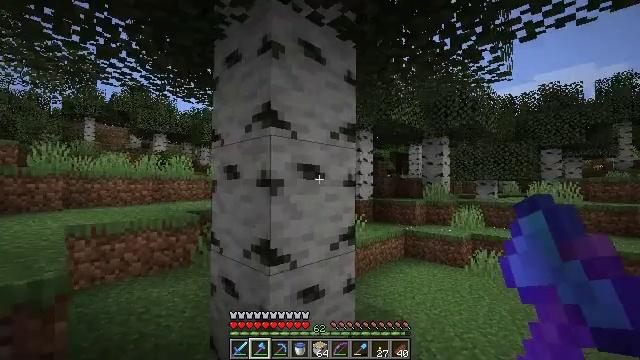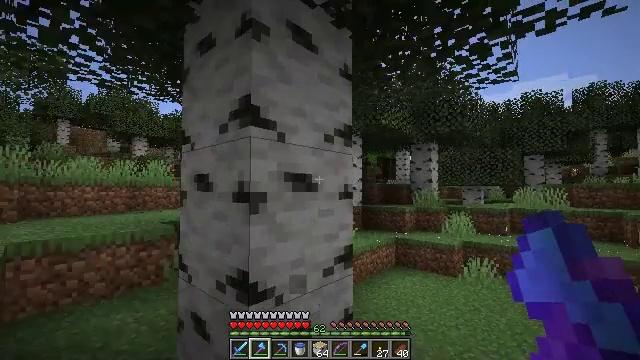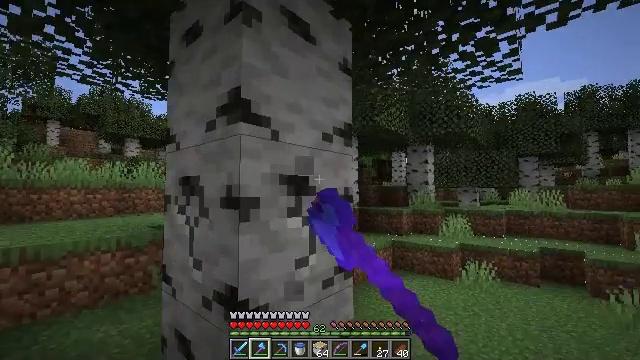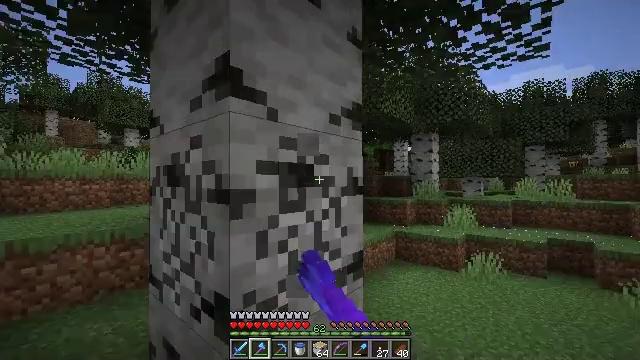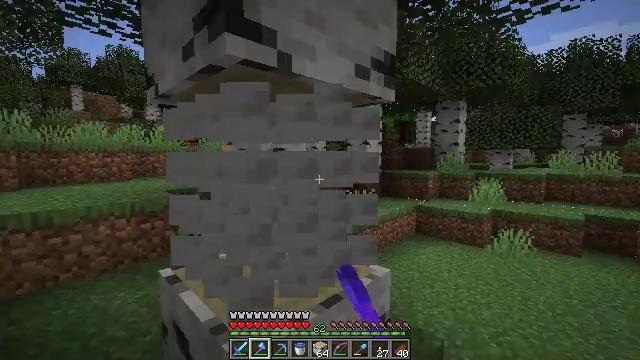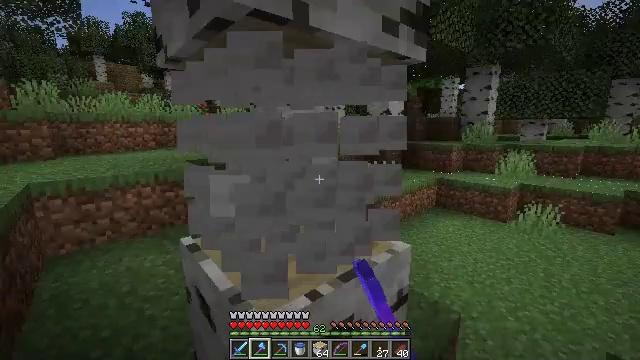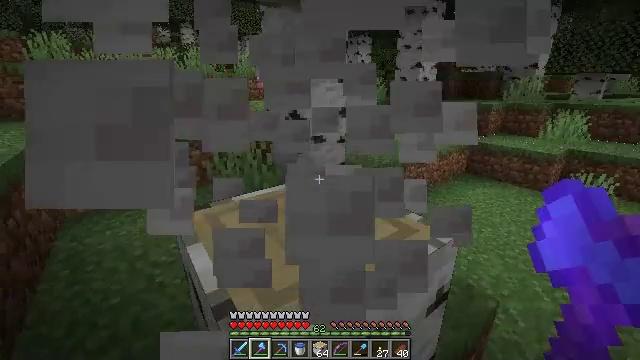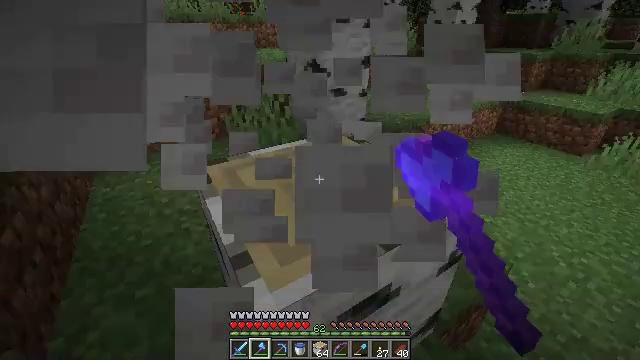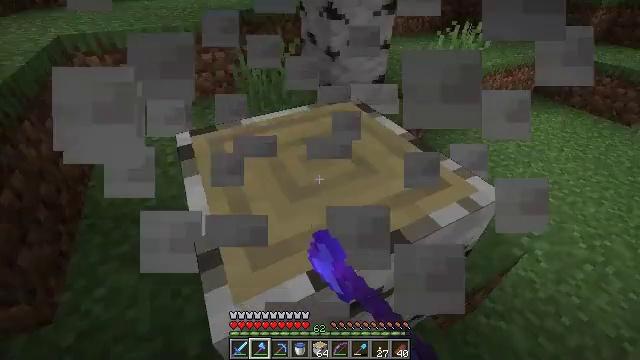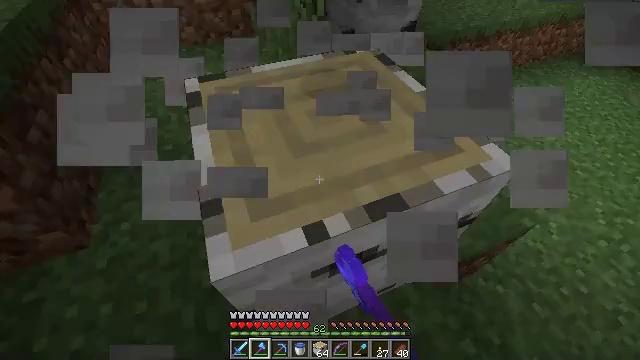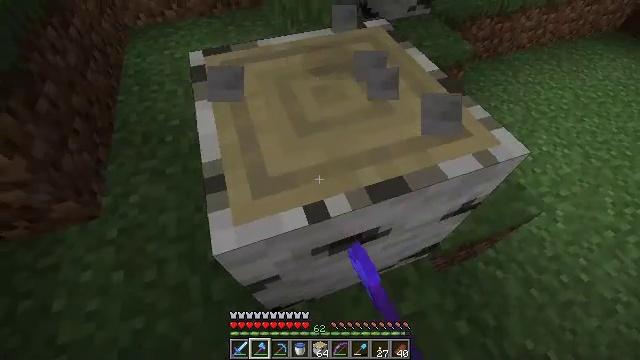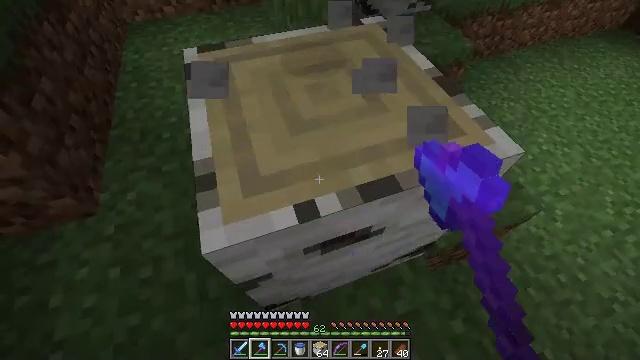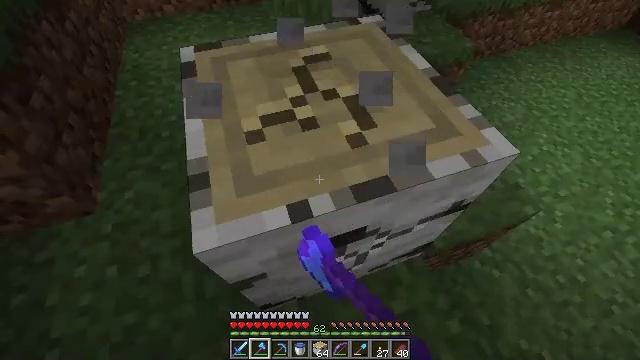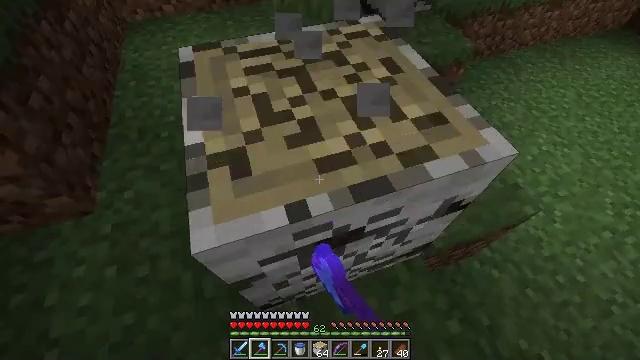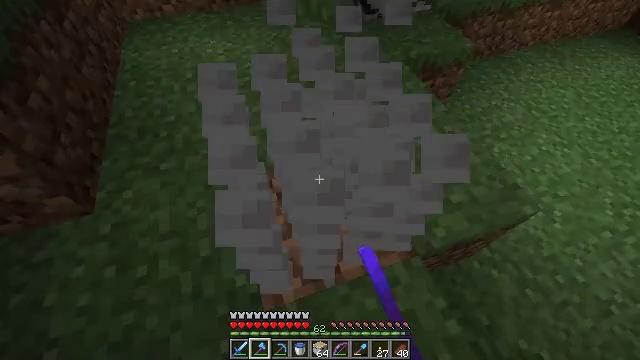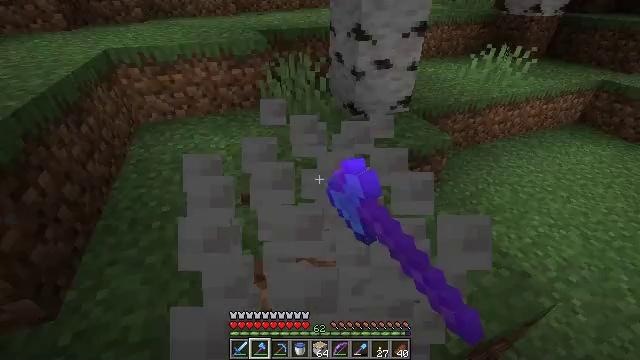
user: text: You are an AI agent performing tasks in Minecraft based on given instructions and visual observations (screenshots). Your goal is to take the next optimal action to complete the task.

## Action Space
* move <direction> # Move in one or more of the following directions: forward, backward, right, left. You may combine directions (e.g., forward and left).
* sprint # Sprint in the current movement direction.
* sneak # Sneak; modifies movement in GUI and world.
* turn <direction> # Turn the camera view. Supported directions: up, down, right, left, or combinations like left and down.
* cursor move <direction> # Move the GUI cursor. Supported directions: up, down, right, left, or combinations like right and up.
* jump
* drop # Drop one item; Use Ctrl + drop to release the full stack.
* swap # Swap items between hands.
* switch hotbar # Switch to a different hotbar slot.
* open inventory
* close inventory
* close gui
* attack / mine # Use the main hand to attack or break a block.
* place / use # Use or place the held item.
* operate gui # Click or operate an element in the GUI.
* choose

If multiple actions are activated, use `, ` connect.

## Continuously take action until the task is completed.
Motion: motion action
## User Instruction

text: Harvest birch logs from birch trees.
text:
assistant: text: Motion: move forward, turn right and up, attack / mine
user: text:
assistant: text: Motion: move forward, turn right, attack / mine
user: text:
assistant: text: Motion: move forward, turn down, attack / mine
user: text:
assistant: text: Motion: move forward, turn left and down, attack / mine
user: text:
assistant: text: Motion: move forward, turn left and down, attack / mine
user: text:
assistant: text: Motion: move forward, turn left and down, attack / mine
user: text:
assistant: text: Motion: move forward, turn left and down, attack / mine
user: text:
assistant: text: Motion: turn left and down, attack / mine
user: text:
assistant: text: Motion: turn left and down, attack / mine
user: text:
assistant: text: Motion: turn left and down, attack / mine
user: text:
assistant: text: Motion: attack / mine
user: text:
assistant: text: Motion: attack / mine
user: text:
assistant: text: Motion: attack / mine
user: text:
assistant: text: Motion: attack / mine
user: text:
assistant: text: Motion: move forward, turn right and up, attack / mine
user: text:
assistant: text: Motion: move forward, turn left and up, attack / mine
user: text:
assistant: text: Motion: move forward, turn up, attack / mine
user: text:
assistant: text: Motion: move forward, turn up, attack / mine
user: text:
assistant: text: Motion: turn left and up, attack / mine
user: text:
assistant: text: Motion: turn left and up, attack / mine
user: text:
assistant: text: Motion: turn left and up, attack / mine
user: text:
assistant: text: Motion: turn left and up, attack / mine
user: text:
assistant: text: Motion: turn up, attack / mine
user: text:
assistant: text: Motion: turn up, attack / mine
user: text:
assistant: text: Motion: turn left and up, attack / mine
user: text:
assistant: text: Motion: turn up, attack / mine
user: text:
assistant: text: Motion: turn up, attack / mine
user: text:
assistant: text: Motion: turn left and up, attack / mine
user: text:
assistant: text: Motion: turn left and up, attack / mine
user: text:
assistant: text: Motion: attack / mine